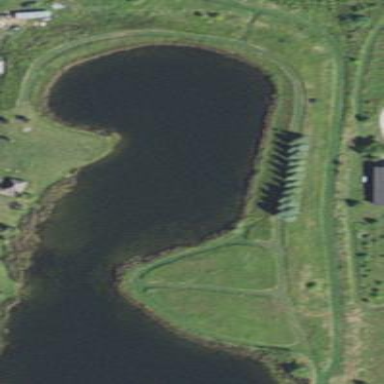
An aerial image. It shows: Peaceful pond surrounded by nature.